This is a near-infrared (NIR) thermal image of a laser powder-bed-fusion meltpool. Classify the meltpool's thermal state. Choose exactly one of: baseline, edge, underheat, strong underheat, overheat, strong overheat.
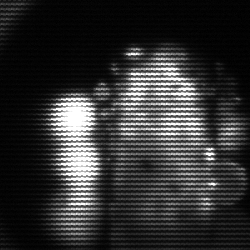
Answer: strong underheat